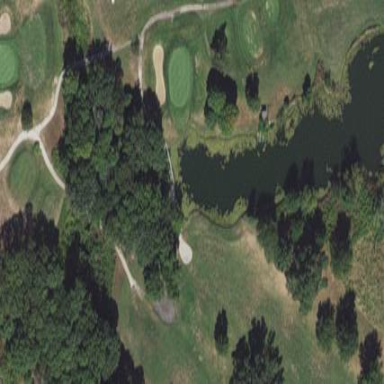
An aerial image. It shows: Picturesque scene of golf course with lateral water hazard.